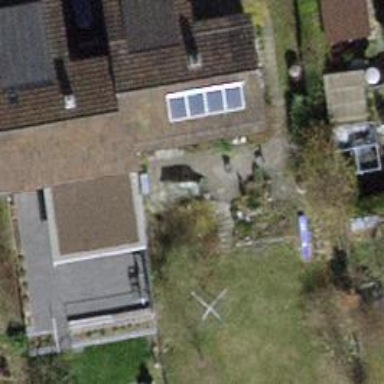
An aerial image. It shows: Building with tile roof.